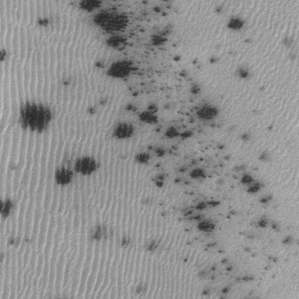
Label: frost